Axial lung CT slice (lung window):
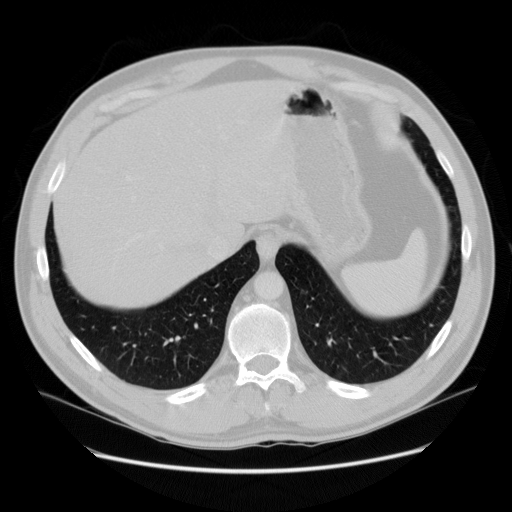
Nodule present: no